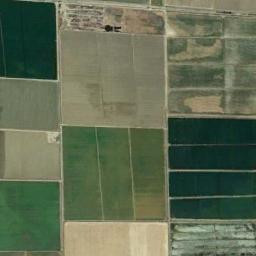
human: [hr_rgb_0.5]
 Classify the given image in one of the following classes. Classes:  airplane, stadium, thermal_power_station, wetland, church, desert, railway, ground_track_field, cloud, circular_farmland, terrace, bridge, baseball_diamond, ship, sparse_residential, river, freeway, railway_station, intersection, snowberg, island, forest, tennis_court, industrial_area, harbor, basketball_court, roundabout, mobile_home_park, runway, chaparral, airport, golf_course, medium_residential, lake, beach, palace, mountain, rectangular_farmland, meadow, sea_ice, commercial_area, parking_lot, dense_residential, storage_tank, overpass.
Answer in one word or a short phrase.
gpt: rectangular_farmland